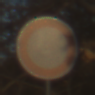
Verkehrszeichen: VerbotFahrzeugeAllerArt
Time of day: SunriseSunset
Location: Outdoor (Nature)
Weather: Clear
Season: Autumn
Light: Natural